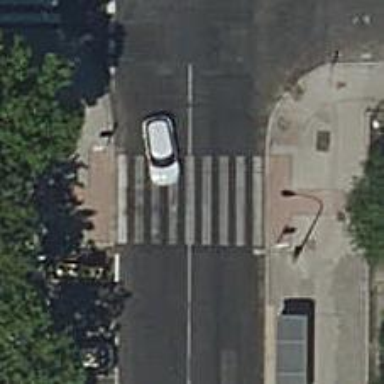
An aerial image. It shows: Pedestrian crossing with zebra markings on footway.